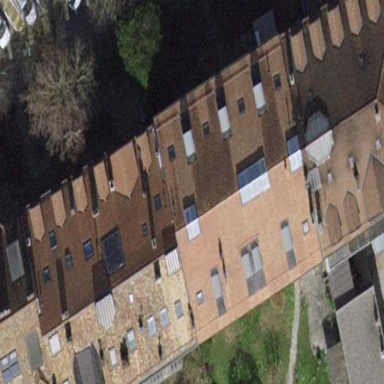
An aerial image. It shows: Office building with gabled roof made of roof tiles. The roof is oriented along the building.